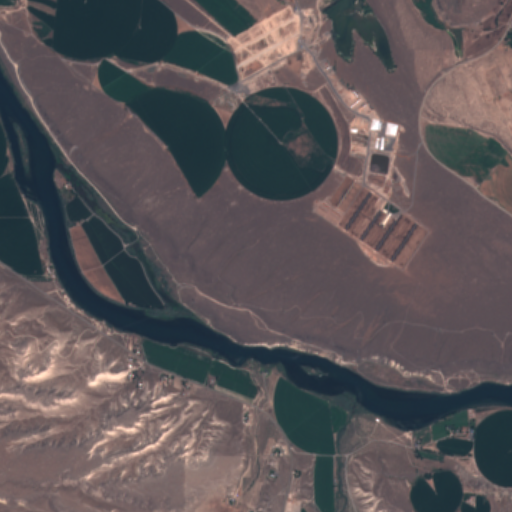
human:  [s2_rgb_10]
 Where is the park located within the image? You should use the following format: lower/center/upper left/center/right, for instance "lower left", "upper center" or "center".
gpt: There is no park in the image.